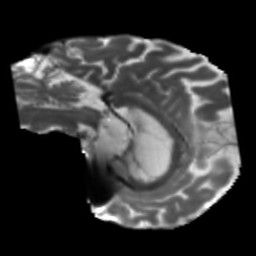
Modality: T2w
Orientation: sagittal
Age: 75
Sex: male
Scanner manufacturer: siemens
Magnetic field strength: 3 T
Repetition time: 5.25 s
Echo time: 0.08 s